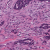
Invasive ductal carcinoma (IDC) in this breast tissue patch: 1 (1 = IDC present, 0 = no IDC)